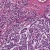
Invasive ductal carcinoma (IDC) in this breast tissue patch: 1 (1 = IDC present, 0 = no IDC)